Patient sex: M
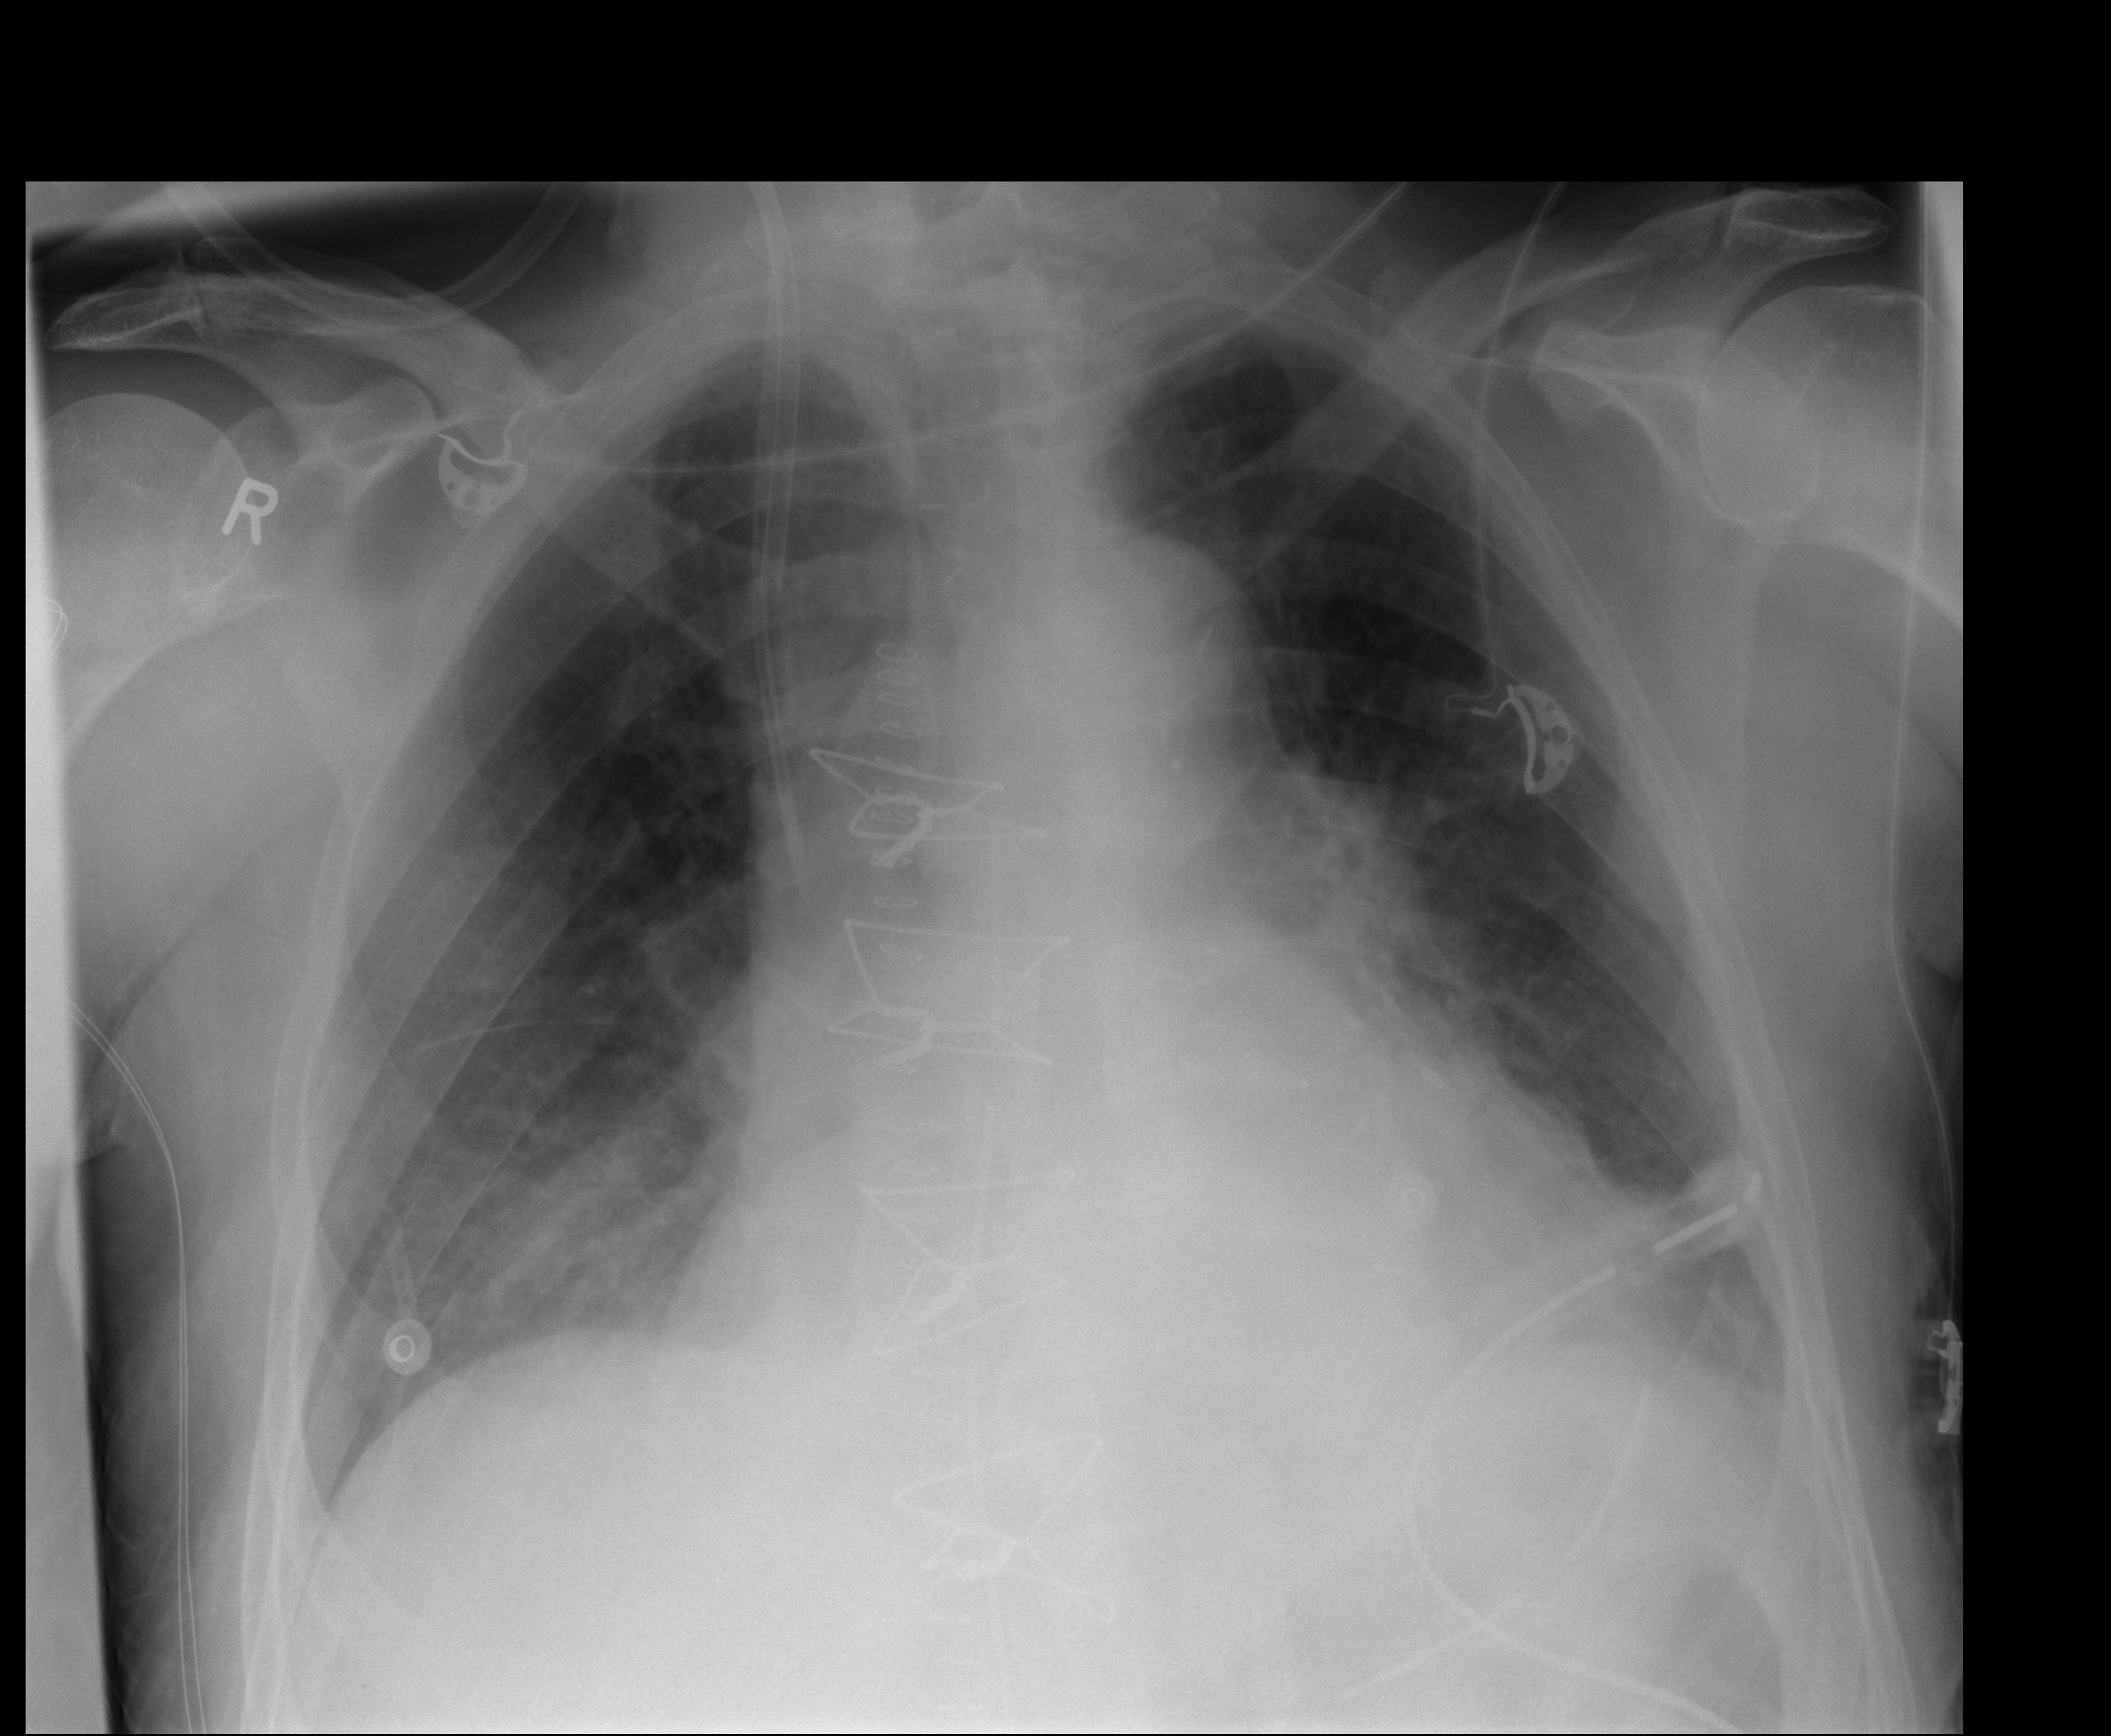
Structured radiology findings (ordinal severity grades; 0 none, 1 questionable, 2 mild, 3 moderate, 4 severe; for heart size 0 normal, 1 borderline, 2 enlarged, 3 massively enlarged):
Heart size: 2
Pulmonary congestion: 1
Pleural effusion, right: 1
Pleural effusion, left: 1
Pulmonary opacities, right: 0
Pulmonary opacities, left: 0
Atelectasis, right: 1
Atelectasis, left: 1